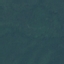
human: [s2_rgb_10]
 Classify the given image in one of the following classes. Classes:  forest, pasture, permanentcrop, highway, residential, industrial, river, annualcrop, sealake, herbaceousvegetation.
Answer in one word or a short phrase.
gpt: Forest